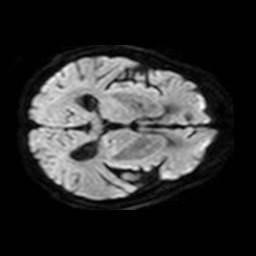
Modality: TRACE
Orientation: axial
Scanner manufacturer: philips
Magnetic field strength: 1.5 T
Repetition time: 2.868 s
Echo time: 0.06241 s